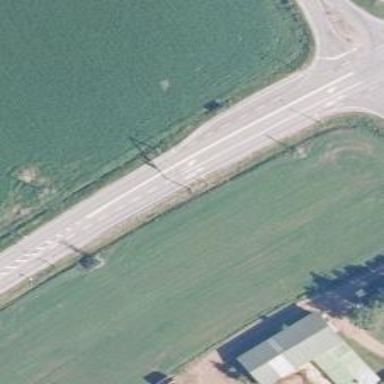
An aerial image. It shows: Asphalt road classified as trunk highway.